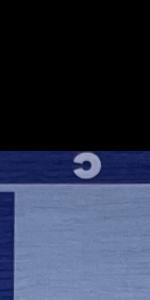
Label: Empty